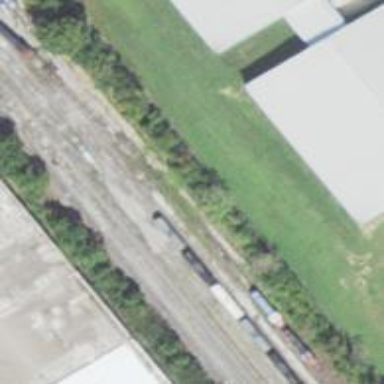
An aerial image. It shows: Railway siding for service.